Interaction volume radius: 5 \u00c5
Interaction volume height: 10 \u00c5
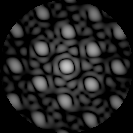
Disorder parameter: 0.1473